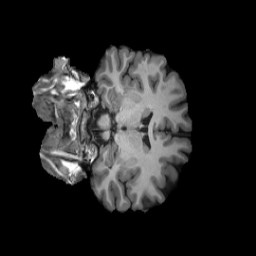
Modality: T1w
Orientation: coronal
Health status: healthy